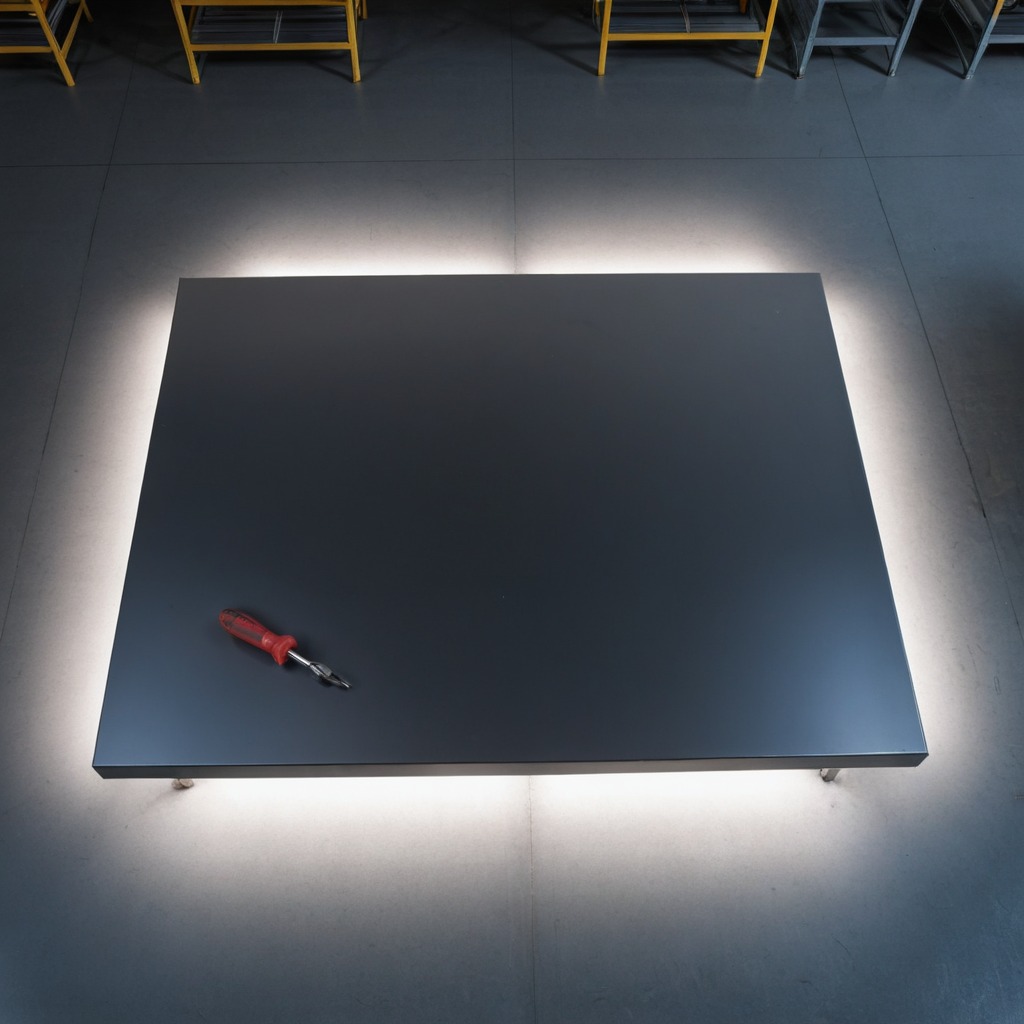
A screwdriver is lying on the clean empty table in the basement in the evening.